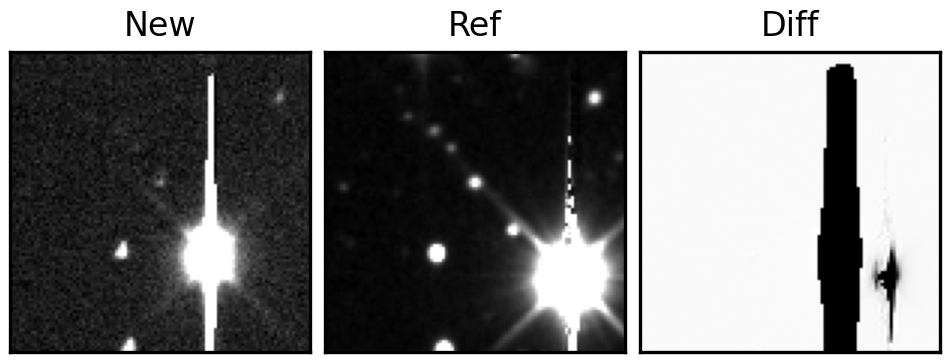
Label: bogus